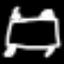
Label: frog